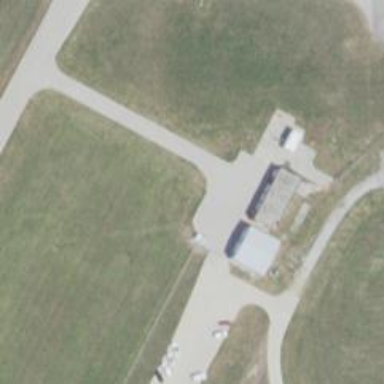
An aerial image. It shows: Image of taxiway at airport.